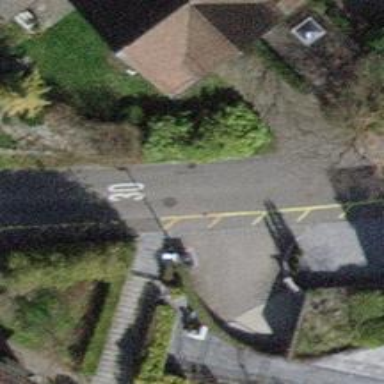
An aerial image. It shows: Set of steps on the road.